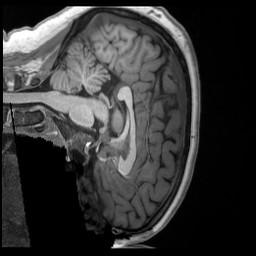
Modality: T1w
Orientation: sagittal
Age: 16
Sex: male
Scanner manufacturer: siemens
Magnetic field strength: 3 T
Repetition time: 2.53 s
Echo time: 0.00169 s